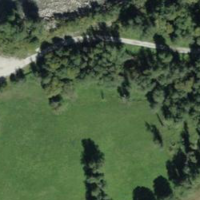
EUNIS habitat code: 24
Species observed at this site:
Chamaenerion dodonaei
Spinus spinus